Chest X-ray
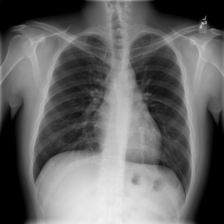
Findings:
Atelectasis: negative
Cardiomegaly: negative
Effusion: negative
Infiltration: negative
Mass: negative
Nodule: negative
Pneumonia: negative
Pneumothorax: negative
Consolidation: negative
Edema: negative
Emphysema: negative
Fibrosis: negative
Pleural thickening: negative
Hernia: negative